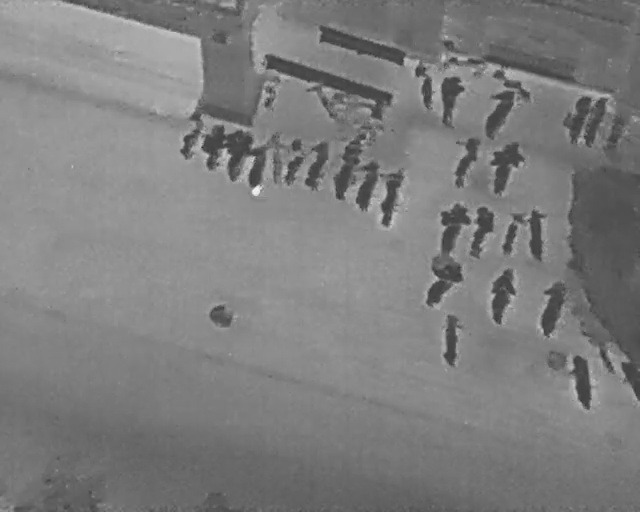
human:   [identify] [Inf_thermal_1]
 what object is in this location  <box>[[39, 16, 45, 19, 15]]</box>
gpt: <ref>1 medium bicycle at the top</ref>